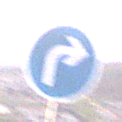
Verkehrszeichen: VorgeschriebeneFahrtrichtungRechts
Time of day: Dawn
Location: Outdoor (RoadRail)
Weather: Clear
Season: NotSpecified
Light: Natural